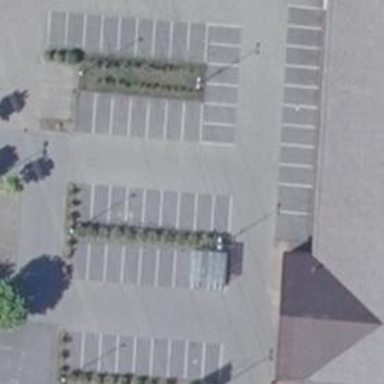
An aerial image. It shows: Road serving as parking aisle.